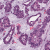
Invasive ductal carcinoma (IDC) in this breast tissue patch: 1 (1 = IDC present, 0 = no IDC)